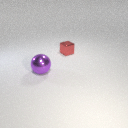
large purple metal sphere to the left of small red metal cube